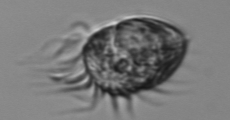
Label: Strombidium_morphotype1